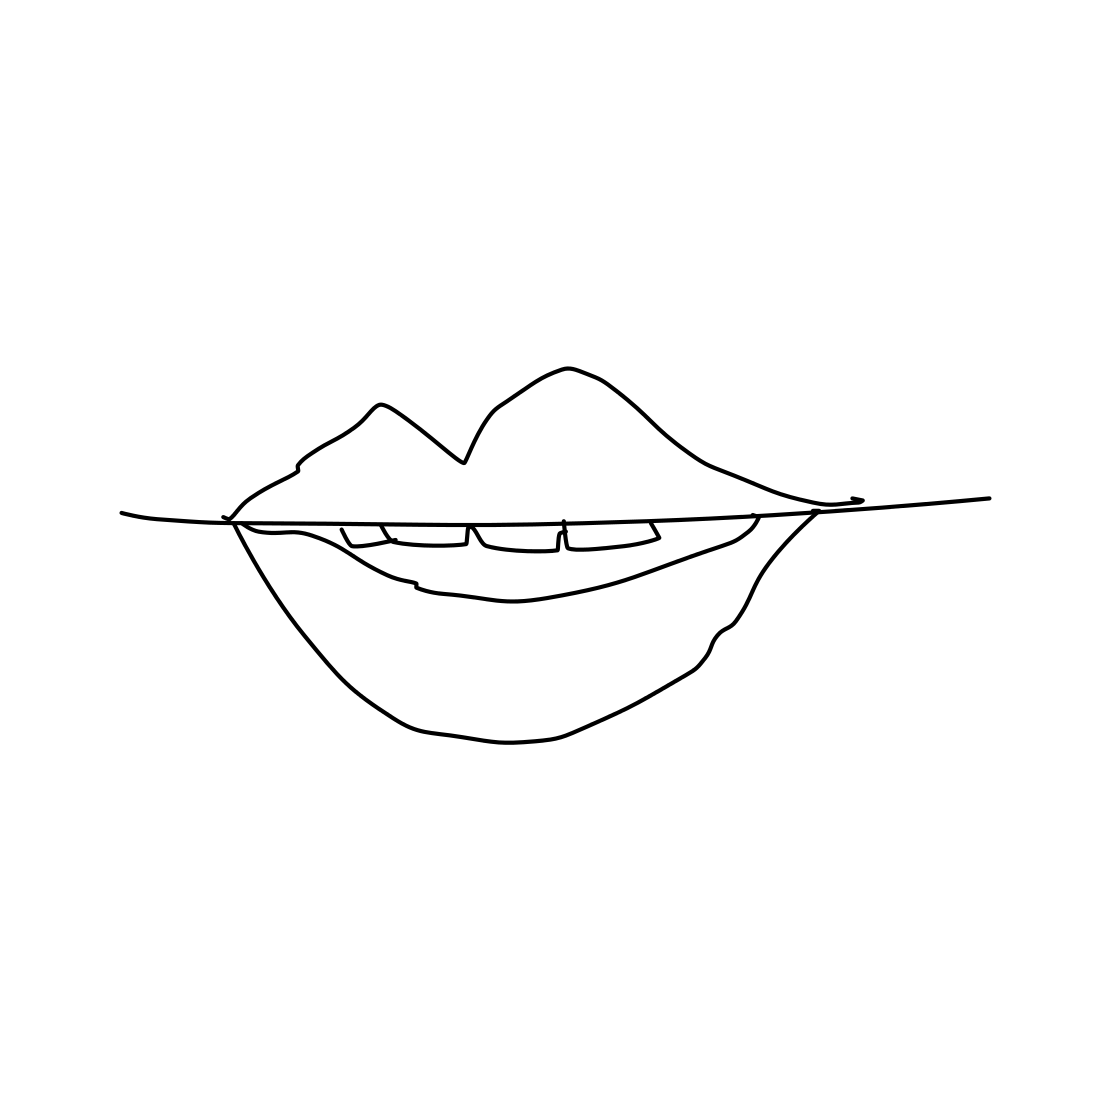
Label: mouth